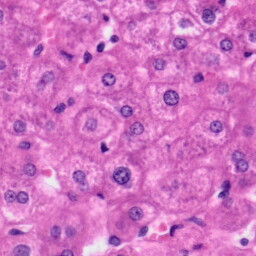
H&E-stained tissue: Liver